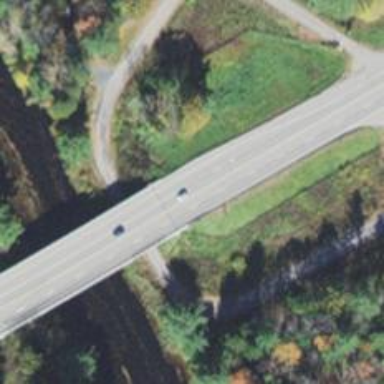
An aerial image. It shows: Asphalt bridge over expressway trunk road.